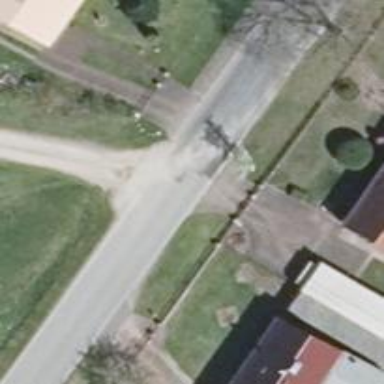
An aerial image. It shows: Secondary road with asphalt surface.